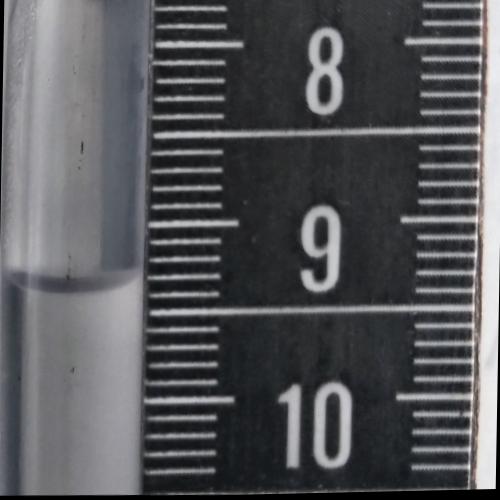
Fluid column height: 9.3 cm